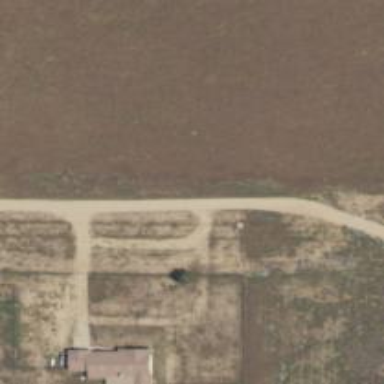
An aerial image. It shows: Driveway leading to service road.